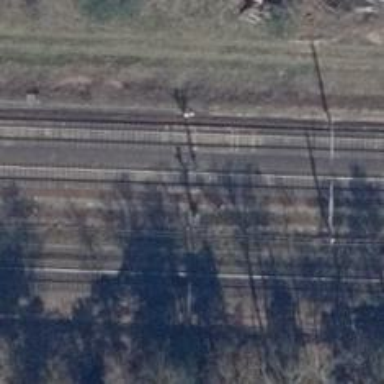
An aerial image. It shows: Railway signal.